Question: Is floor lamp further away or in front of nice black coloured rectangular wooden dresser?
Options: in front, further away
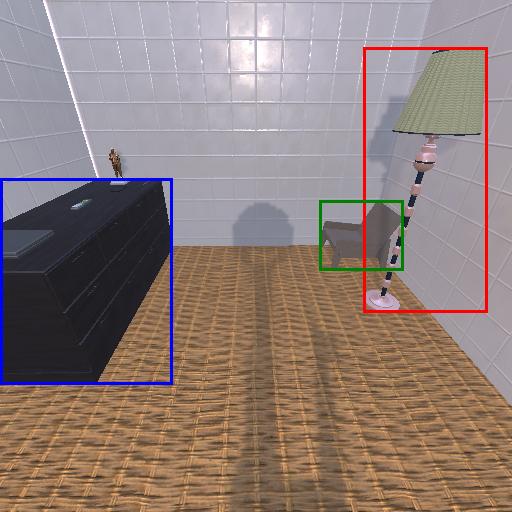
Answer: in front